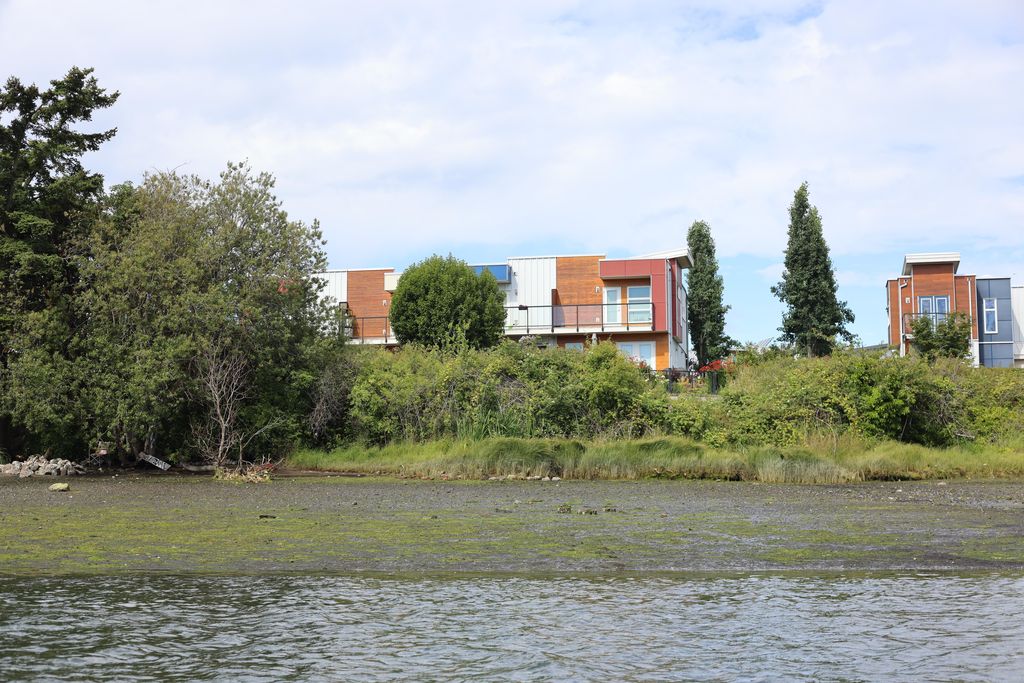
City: victoria